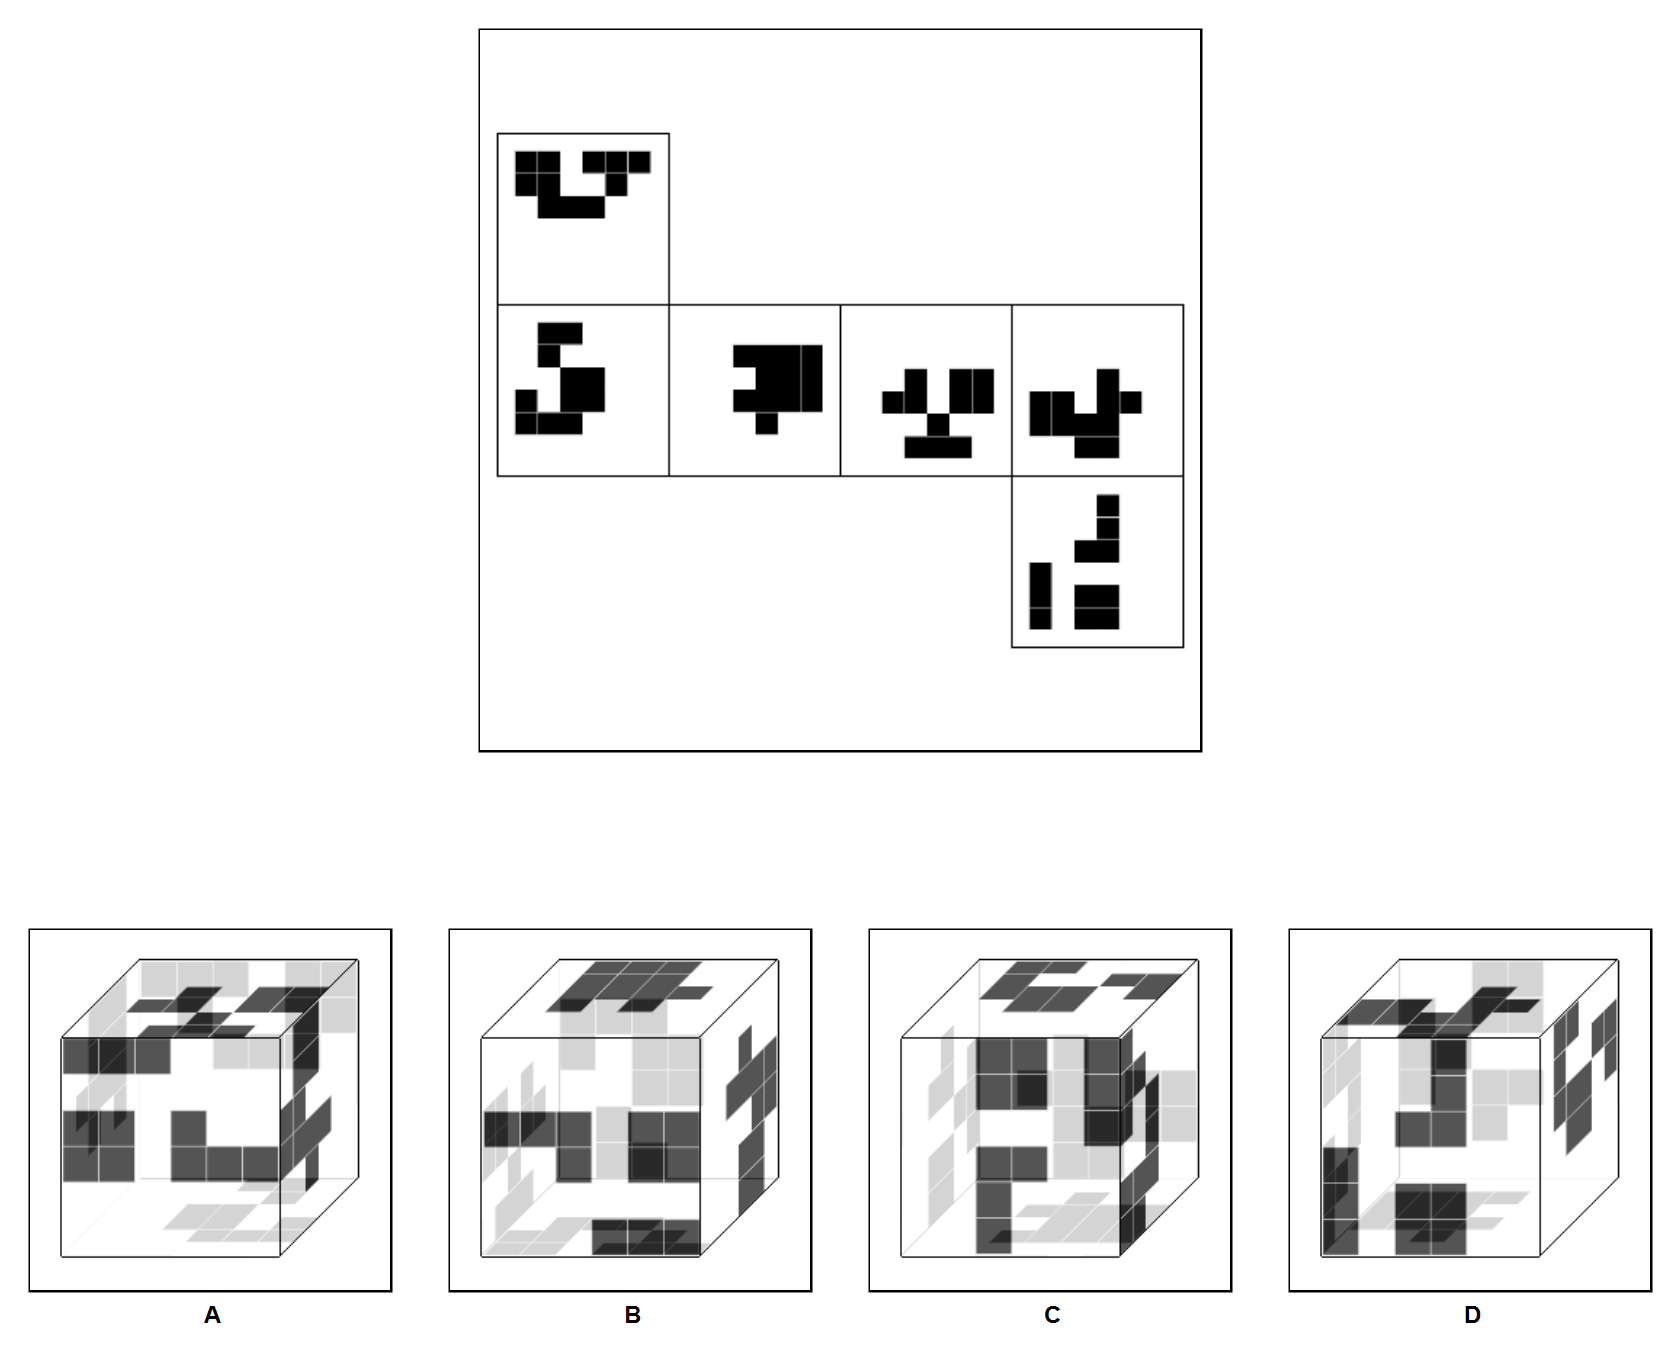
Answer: A